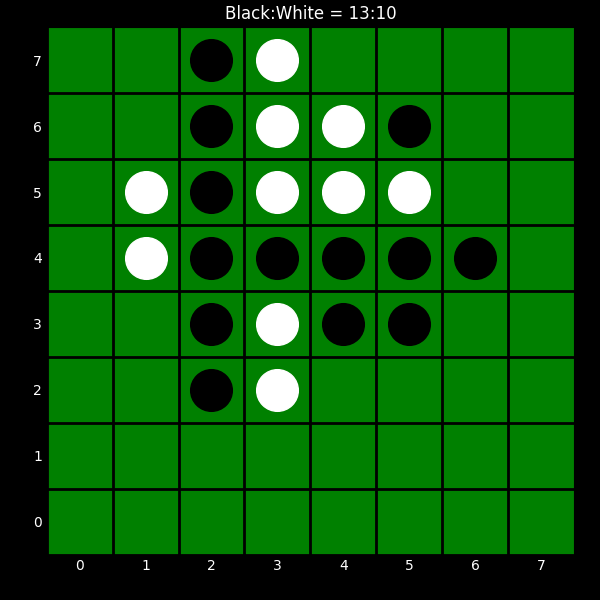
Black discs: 13
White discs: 10